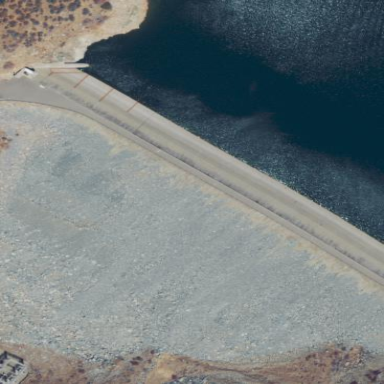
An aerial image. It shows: Dam along waterway.